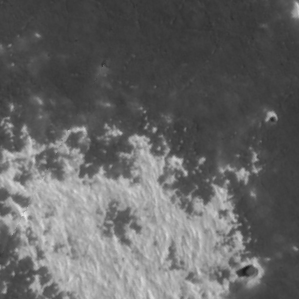
Label: frost